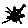
Label: sun